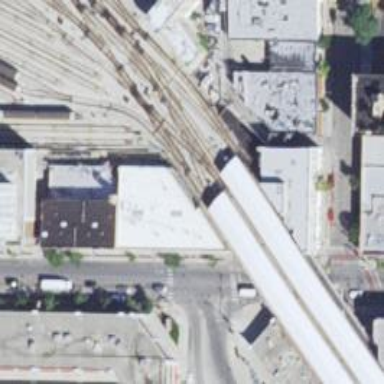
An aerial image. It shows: Yard area with electrified rail tracks.